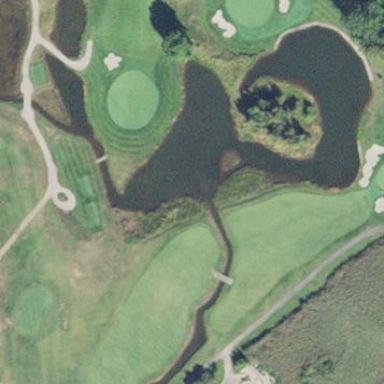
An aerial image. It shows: Picturesque scene of golf course with lateral water hazard.